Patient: sex M, age 64
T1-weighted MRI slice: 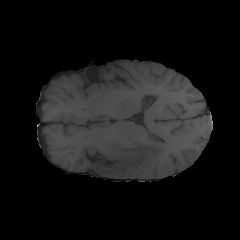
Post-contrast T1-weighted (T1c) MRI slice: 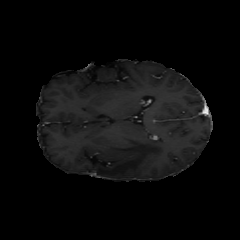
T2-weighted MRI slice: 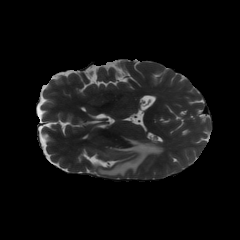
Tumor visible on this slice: yes
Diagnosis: Glioblastoma, IDH-wildtype
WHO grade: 4